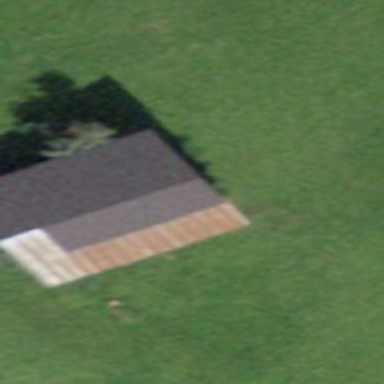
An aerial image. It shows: Cabin.